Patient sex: F
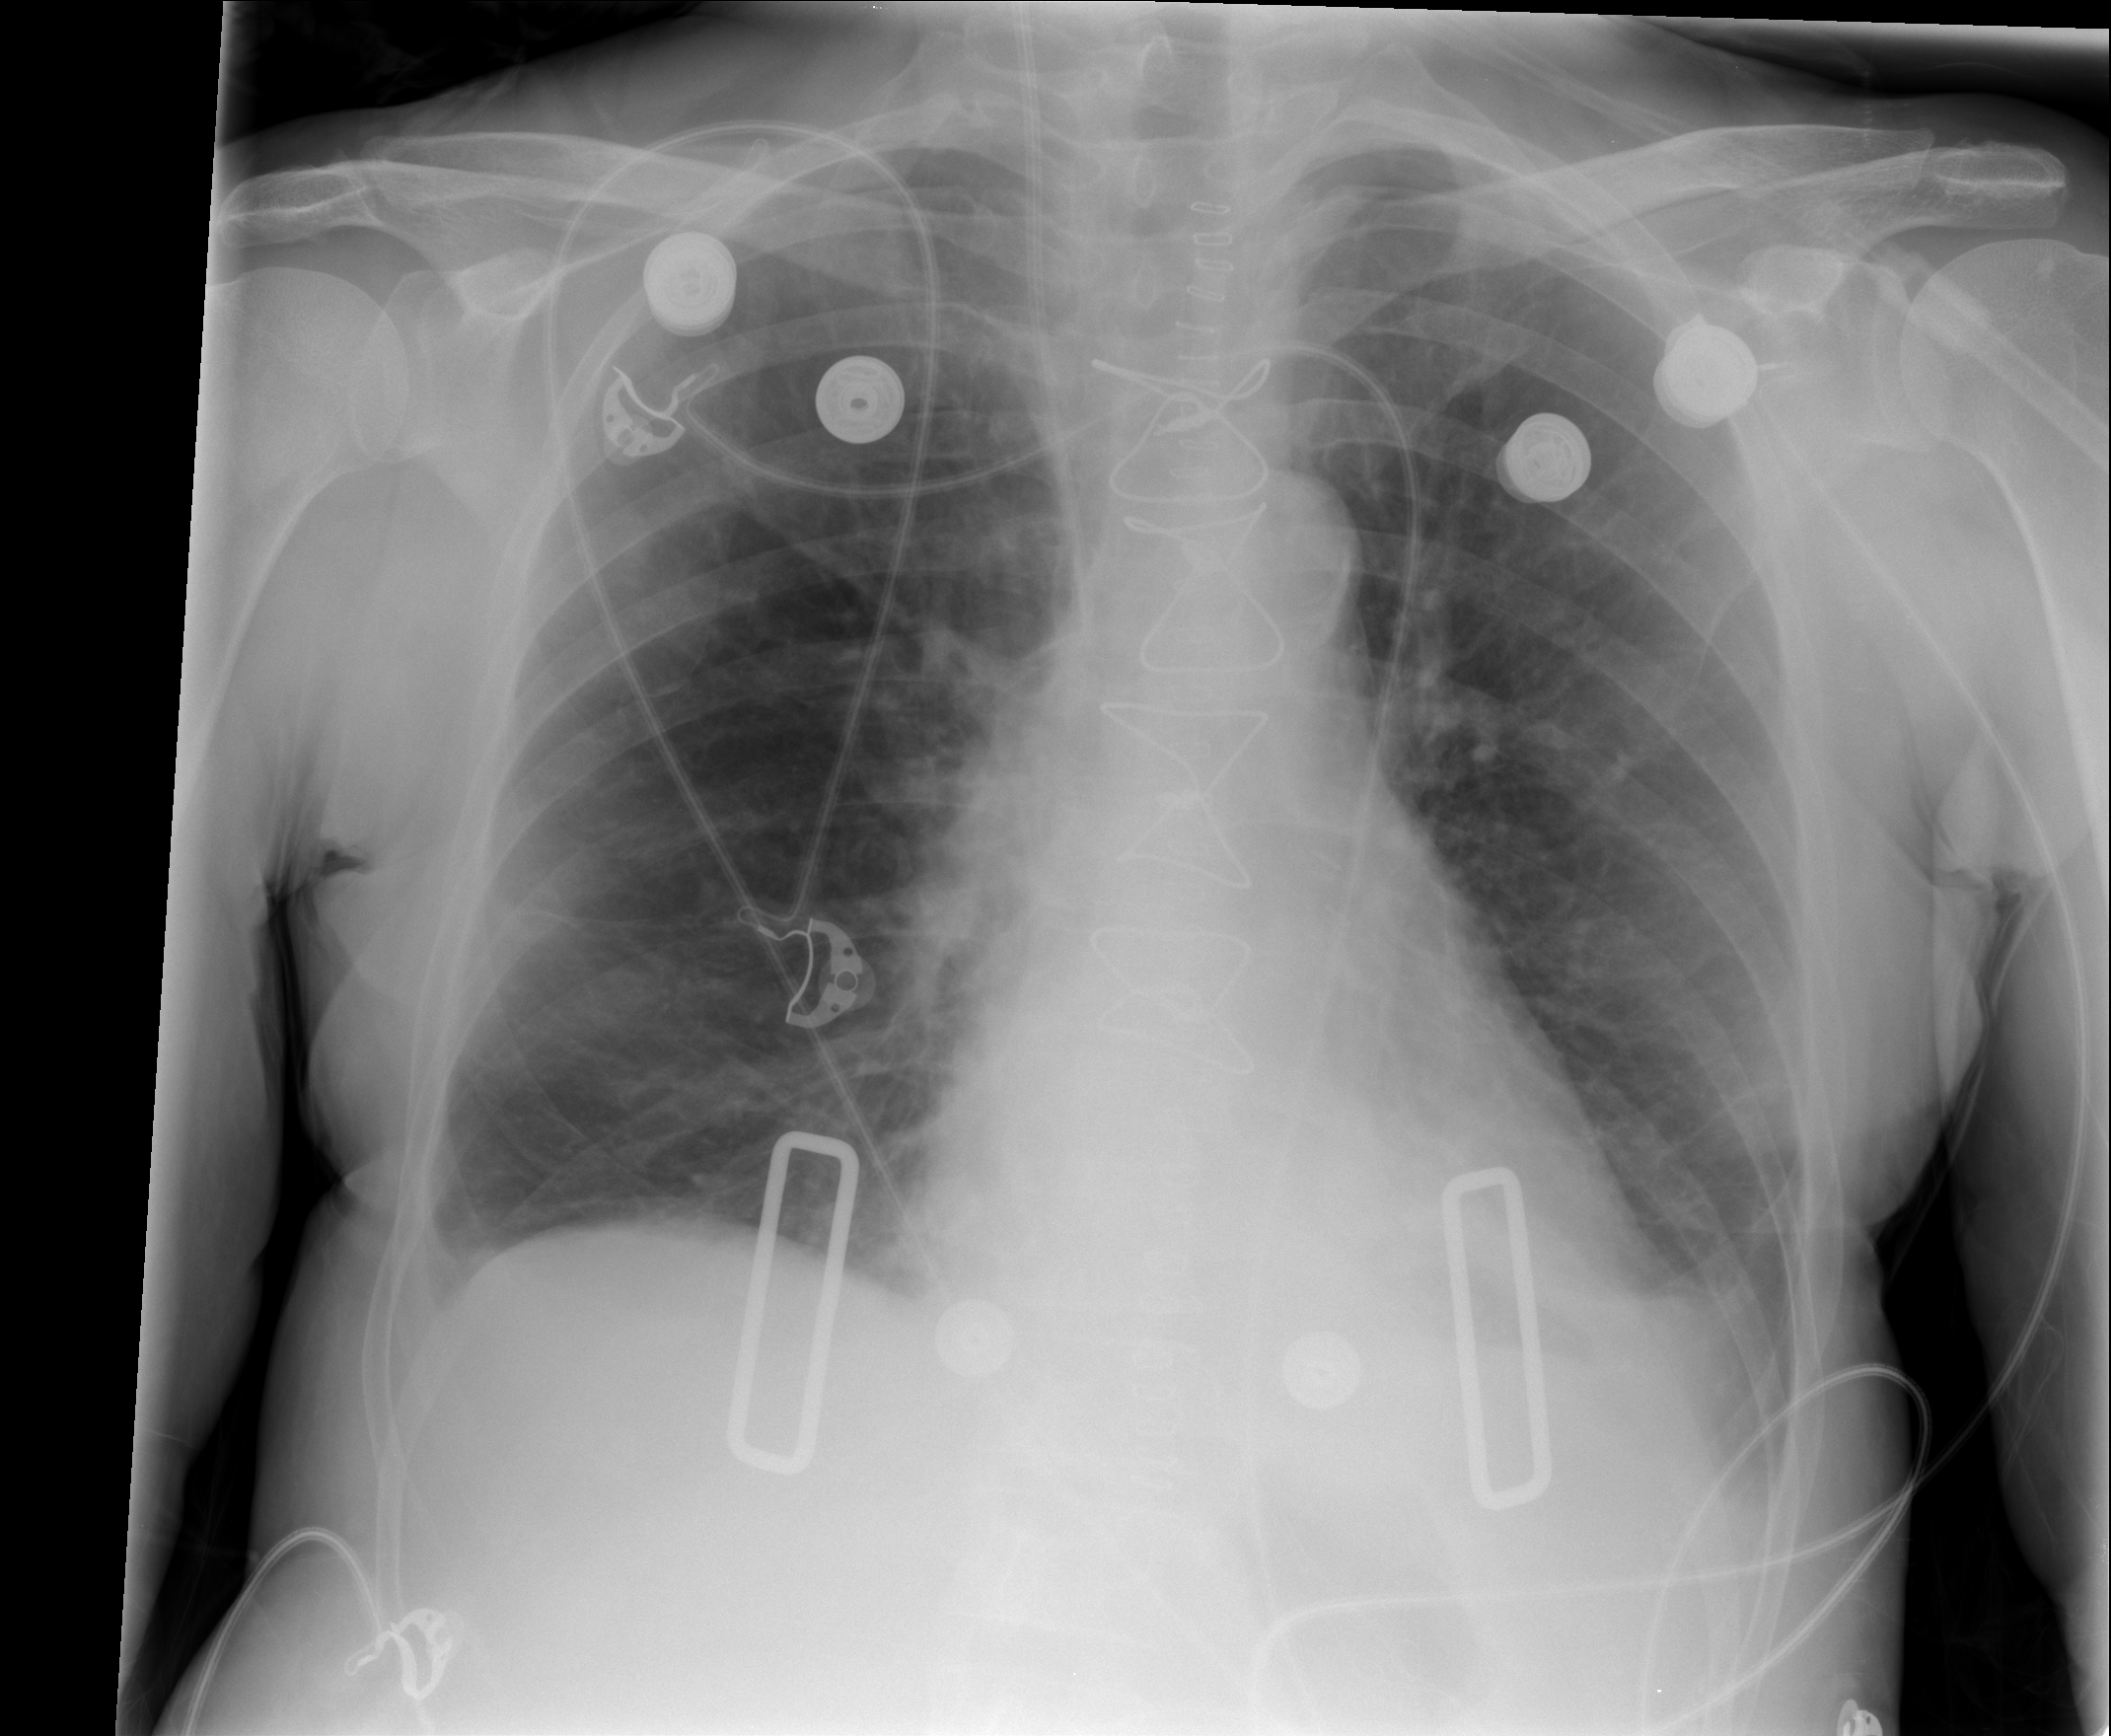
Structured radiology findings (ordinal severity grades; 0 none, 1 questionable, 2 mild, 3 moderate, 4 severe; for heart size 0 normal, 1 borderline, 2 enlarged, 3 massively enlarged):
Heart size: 0
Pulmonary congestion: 0
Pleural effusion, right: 1
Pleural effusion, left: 0
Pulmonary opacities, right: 0
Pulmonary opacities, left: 0
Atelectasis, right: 0
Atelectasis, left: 2